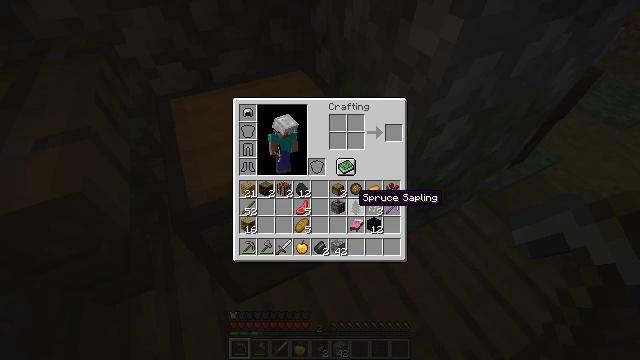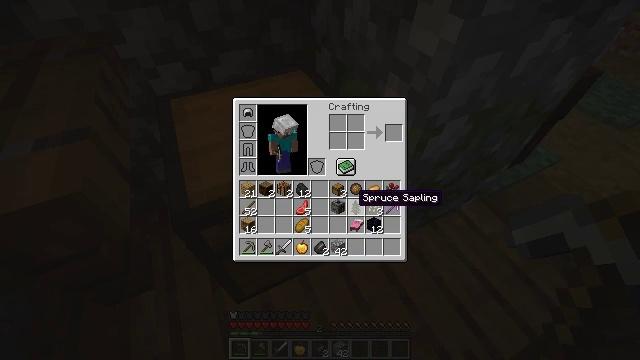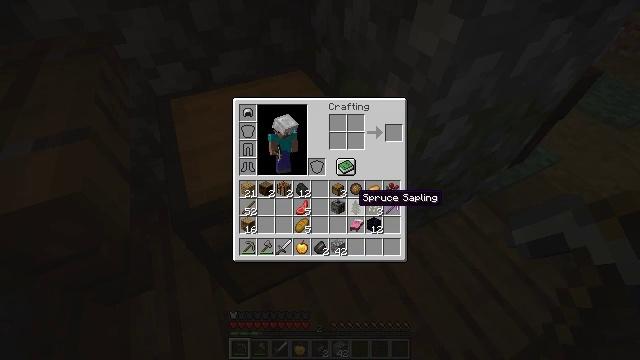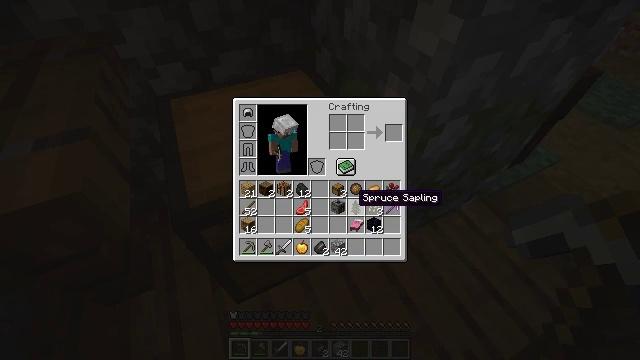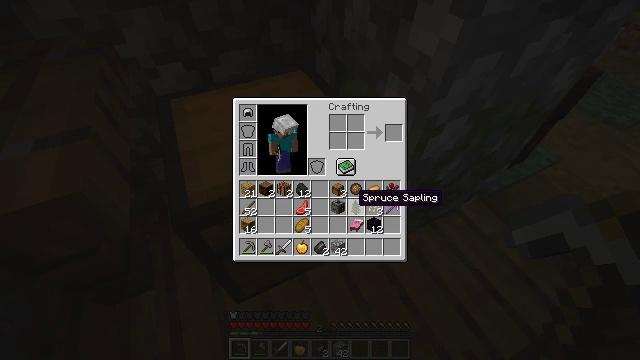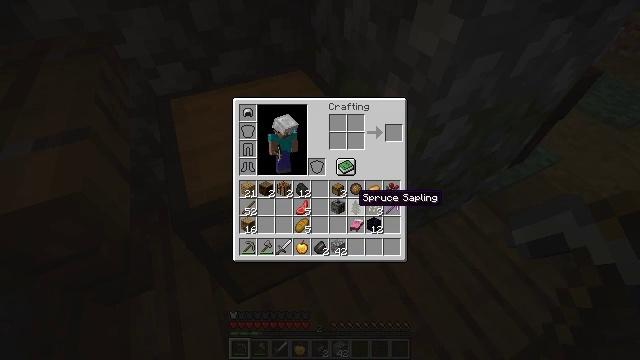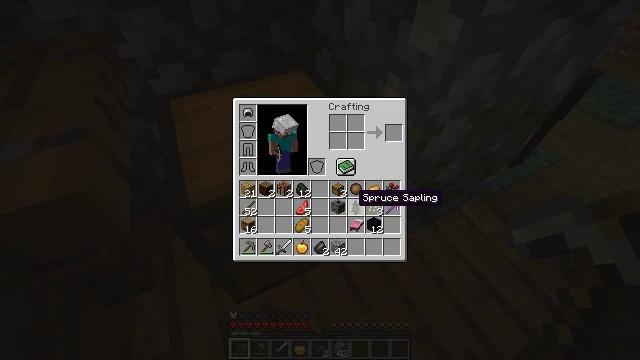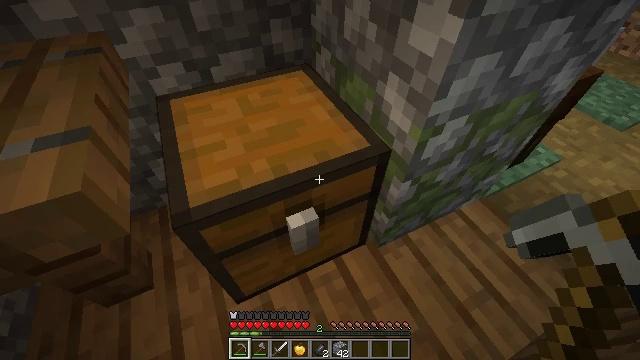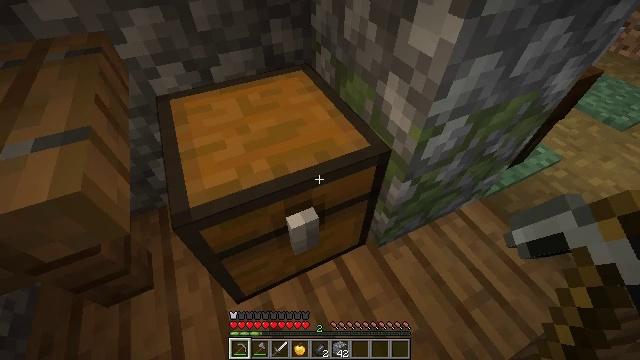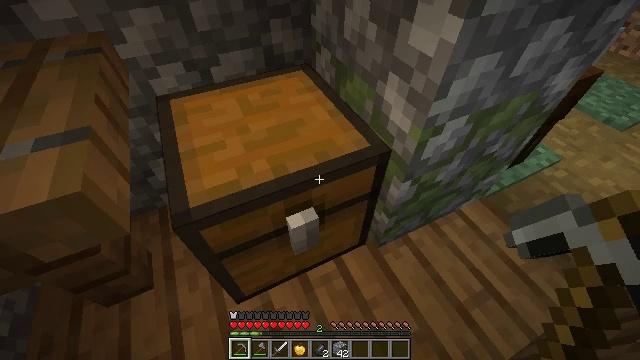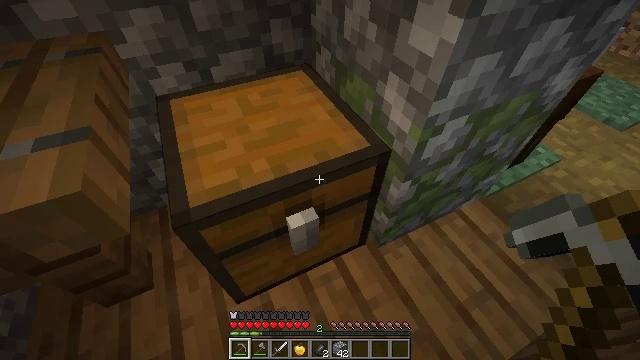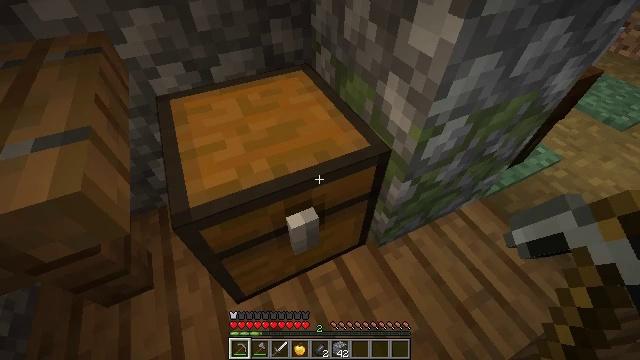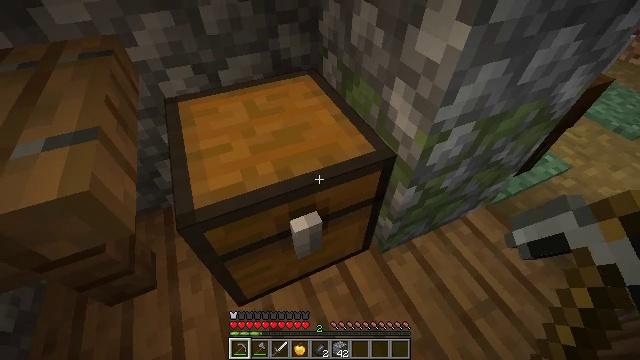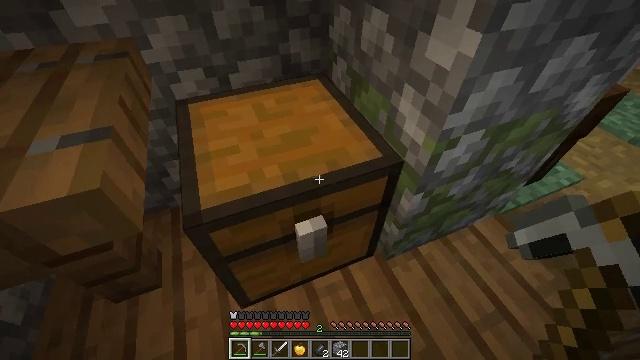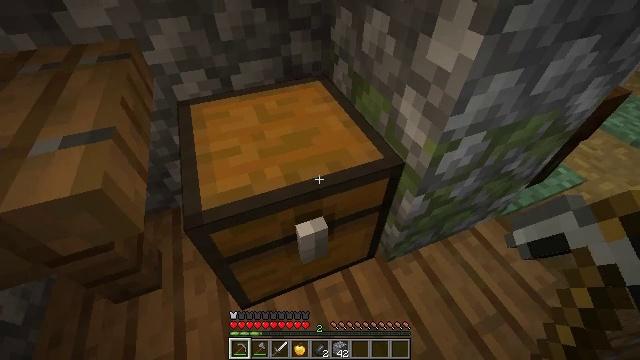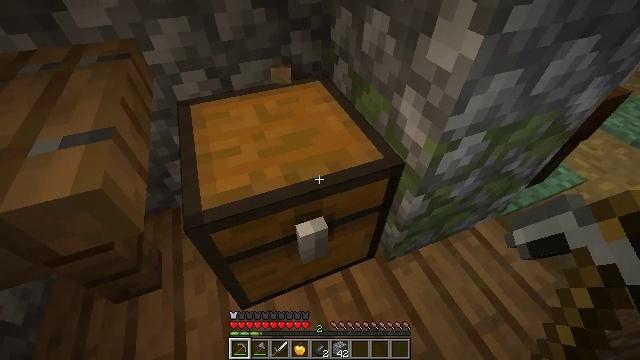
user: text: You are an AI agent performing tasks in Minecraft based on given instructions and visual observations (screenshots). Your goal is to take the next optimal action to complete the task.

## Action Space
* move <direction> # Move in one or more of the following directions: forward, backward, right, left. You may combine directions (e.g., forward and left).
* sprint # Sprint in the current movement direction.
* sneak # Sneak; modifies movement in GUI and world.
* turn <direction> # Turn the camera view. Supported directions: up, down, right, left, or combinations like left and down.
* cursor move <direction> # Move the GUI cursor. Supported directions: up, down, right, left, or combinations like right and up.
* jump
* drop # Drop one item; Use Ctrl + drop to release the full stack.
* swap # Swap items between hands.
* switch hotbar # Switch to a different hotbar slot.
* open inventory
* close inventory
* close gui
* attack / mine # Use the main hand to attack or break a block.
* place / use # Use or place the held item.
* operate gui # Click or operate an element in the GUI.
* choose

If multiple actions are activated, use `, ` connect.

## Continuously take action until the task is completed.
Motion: motion action
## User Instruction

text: Break the chest to retrieve items inside.
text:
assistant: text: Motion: no_op
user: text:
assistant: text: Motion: no_op
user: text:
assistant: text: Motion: no_op
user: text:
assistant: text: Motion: no_op
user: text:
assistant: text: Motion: no_op
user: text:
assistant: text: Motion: no_op
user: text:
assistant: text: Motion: close inventory
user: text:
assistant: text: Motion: close inventory
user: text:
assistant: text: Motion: close inventory
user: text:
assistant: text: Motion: no_op
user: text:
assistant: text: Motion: no_op
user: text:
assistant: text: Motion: turn left
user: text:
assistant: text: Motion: turn left
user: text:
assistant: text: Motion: no_op
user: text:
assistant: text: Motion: attack / mine
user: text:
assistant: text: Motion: attack / mine
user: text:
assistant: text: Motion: no_op
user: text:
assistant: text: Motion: no_op
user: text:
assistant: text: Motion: no_op
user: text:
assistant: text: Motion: no_op
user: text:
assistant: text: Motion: use / place
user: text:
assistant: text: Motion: use / place
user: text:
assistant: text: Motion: use / place
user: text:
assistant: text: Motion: no_op
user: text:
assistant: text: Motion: no_op
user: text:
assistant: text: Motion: open gui
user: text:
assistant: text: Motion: no_op
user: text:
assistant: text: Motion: no_op
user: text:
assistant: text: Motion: cursor move right and up
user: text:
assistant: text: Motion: cursor move right and up